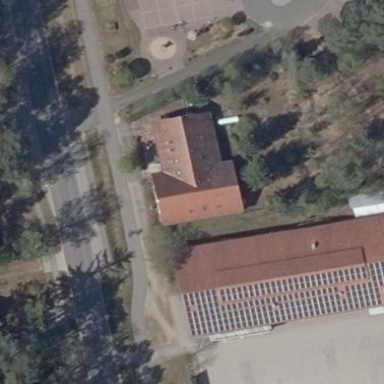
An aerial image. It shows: Hotel building.